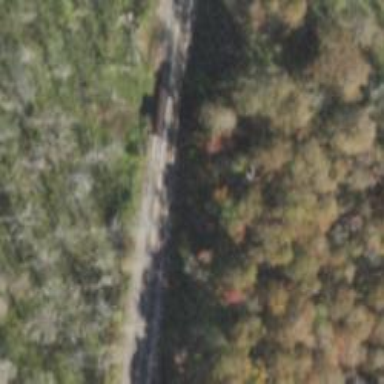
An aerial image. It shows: Railway siding with rails.